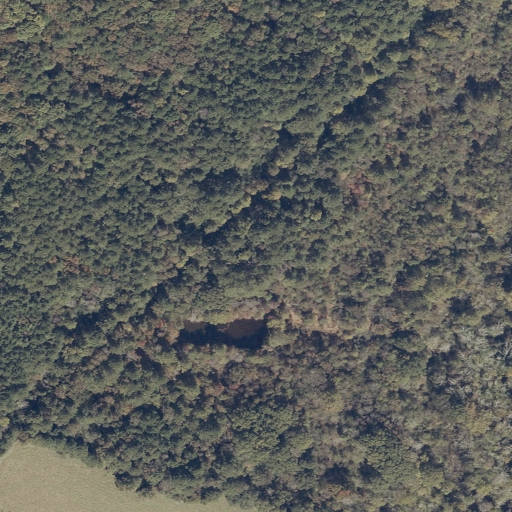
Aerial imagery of valley in Alabama named Shinbone Valley containing mixed forest, evergreen forest, deciduous forest, and pasture